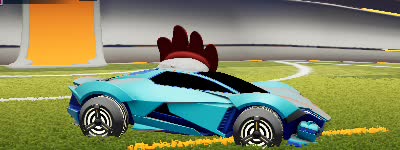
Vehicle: werewolf